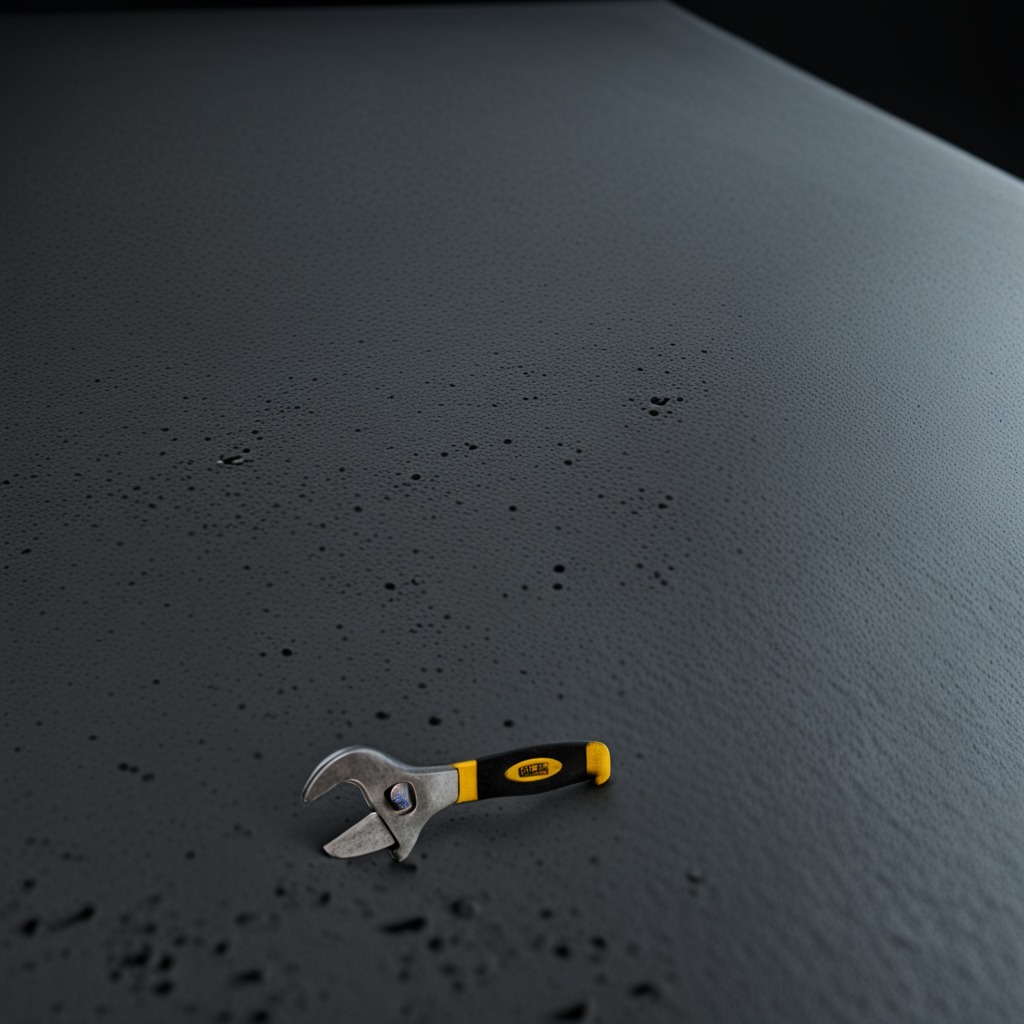
An wrench is lying on a clean granite table inside a workshop at night.